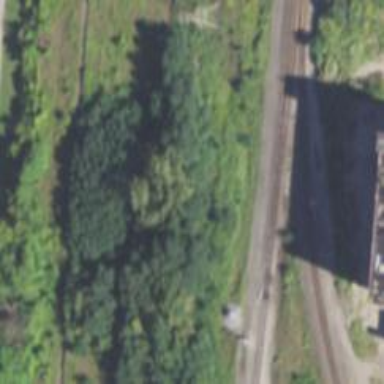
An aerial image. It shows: Abandoned railway.